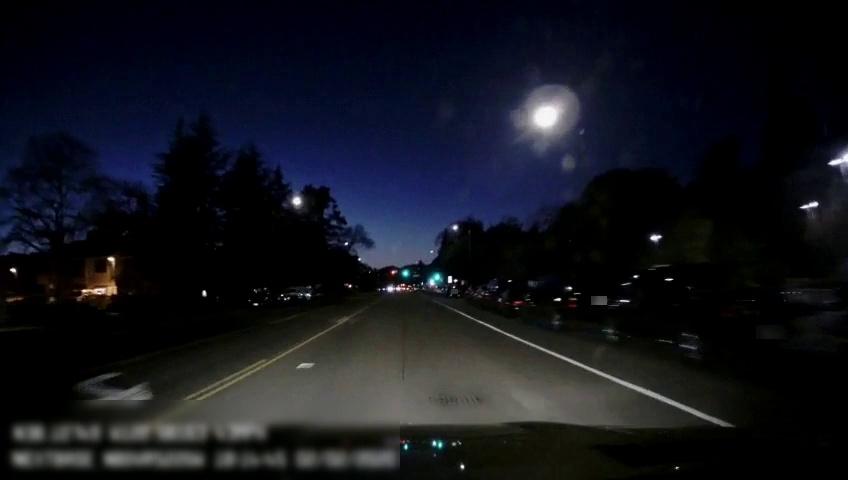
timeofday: Night
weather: Other
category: Drivable Space
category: Vehicles | SUV
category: Vehicles | Car
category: Vehicles | SUV
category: Vehicles | Car
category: Vehicles | SUV
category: Vehicles | Truck
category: Vehicles | Van
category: Vehicles | SUV
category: Vehicles | Car
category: Vehicles | Car
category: Vehicles | Car
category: Lanes | Opposite Lane
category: Lanes | Current Lane
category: Lanes | Current Lane
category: Lanes | Alternate Lane
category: Lanes | Alternate Lane